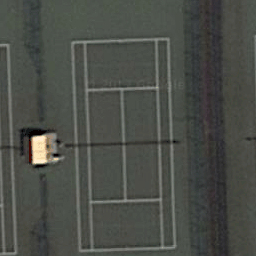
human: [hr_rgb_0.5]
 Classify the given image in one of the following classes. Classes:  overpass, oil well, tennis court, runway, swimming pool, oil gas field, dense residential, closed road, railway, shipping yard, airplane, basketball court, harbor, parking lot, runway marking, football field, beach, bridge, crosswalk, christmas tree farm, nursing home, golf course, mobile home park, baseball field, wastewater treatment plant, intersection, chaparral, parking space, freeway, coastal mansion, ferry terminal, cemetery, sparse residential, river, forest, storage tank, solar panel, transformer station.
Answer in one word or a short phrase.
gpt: tennis court